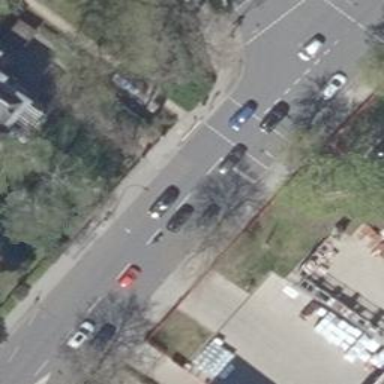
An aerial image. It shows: Road crossing with traffic signals.